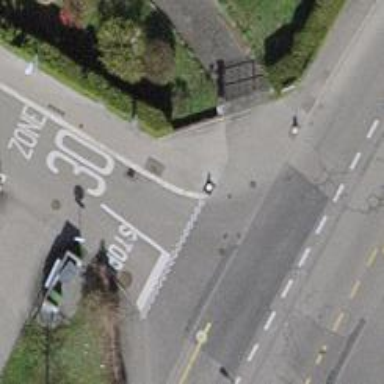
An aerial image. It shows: Asphalt sidewalk.